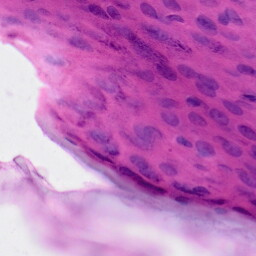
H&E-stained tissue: Skin